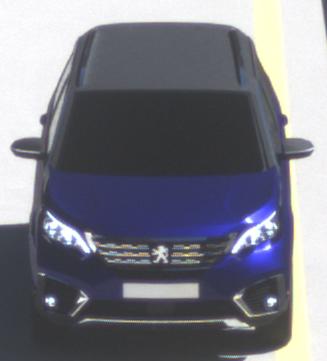
Make: Peugeot
Model: 5008 1.2 PureTech 130 Active
Detailed model: 5008 (II) (03/17 - 09/20)
Model produced from: 2017/03
Model produced until: 2018/07
Doors: 5
Color: blue
Road condition: dry road
Daytime: midday
Contrast: high contrast